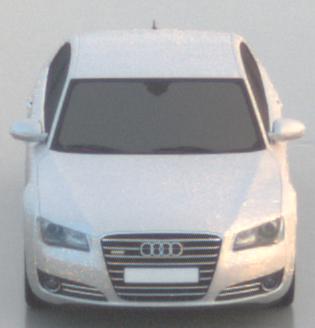
Make: Audi
Model: A8 D4
Model produced from: 2009
Model produced until: 2017
Doors: 4
Color: white
Road condition: wet road
Daytime: sunrise or sunset
Contrast: low contrast